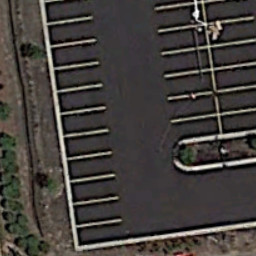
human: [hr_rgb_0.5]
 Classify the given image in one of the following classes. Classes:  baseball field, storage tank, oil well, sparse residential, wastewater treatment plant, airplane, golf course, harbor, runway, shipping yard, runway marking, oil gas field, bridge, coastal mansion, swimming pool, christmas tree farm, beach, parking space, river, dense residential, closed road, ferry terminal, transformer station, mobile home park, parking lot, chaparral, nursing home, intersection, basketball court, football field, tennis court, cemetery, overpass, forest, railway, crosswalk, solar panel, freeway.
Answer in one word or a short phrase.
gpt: parking space